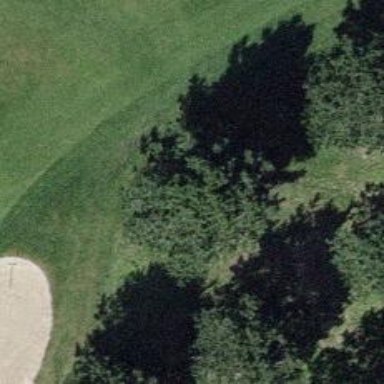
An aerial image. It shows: Single tag "natural: tree."